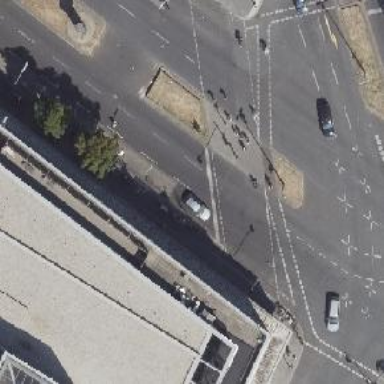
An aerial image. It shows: Road with traffic signals.